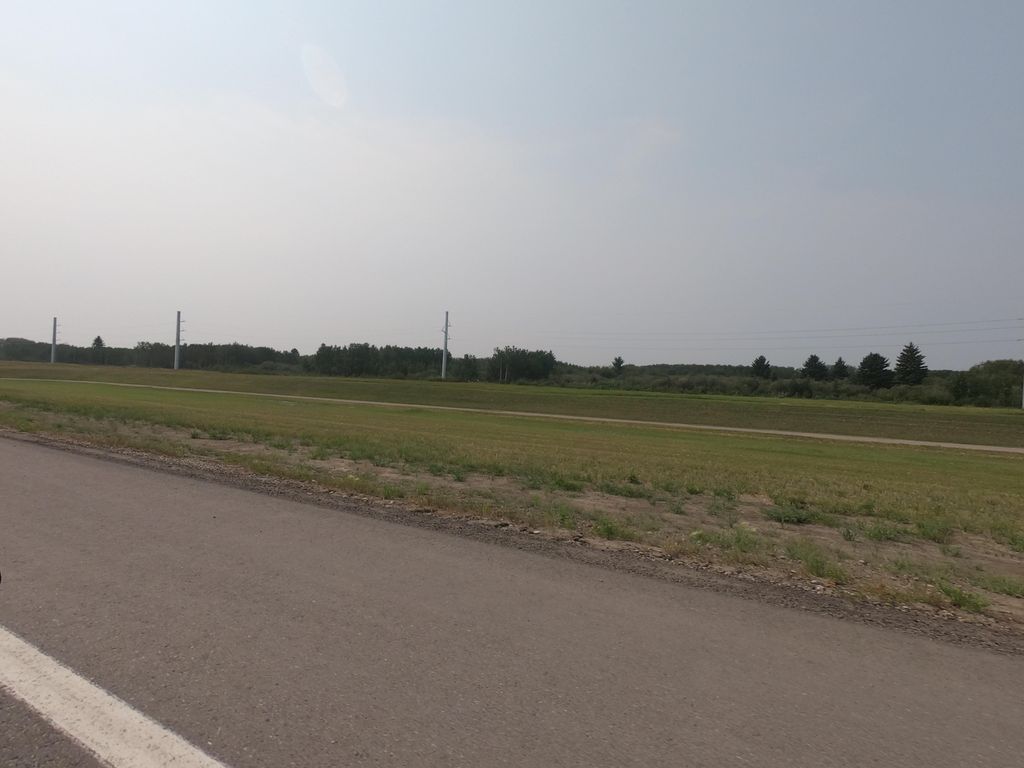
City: calgary